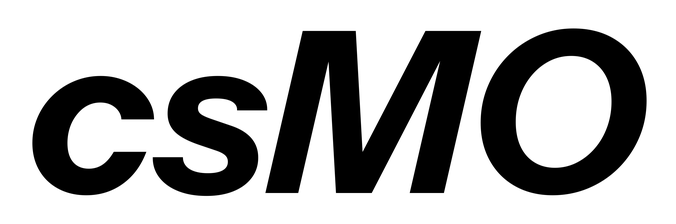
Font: InstrumentSans-Italic_Bold_Italic